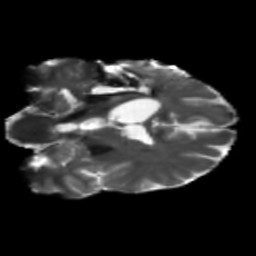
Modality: T2w
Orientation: coronal
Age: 42
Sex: male
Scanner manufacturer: siemens
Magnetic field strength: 3 T
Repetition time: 5.47 s
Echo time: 0.0854 s